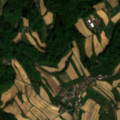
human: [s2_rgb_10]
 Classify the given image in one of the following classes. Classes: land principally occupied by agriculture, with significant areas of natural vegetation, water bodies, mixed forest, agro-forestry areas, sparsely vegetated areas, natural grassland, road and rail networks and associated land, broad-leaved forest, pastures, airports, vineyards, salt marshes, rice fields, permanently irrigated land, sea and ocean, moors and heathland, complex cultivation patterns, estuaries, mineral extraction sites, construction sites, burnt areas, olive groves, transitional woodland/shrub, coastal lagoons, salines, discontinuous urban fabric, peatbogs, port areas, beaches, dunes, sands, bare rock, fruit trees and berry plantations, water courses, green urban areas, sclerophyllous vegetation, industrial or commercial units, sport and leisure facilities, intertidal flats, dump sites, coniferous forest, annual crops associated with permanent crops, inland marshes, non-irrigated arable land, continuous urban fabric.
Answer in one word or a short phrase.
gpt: non-irrigated arable land, complex cultivation patterns, broad-leaved forest